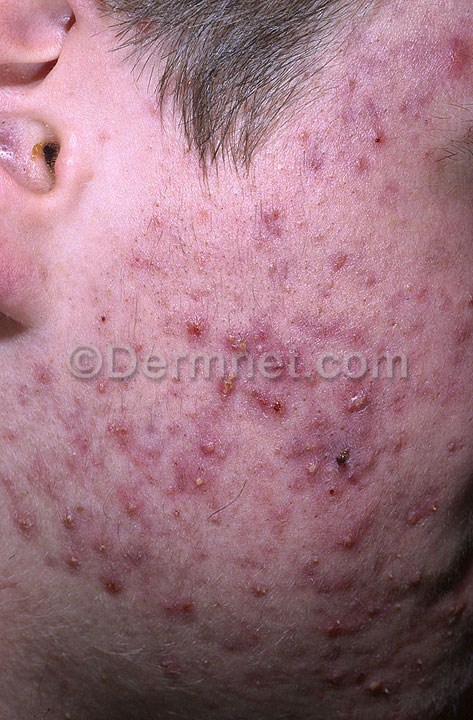
Disease: Acne and Rosacea Photos